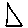
Label: triangle